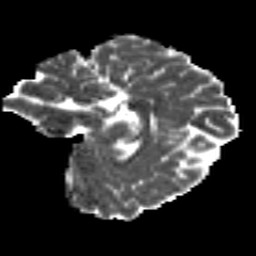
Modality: MD
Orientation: sagittal
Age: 24
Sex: female
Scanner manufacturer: siemens
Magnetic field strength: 3 T
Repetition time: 8.8 s
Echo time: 0.085 s